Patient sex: F
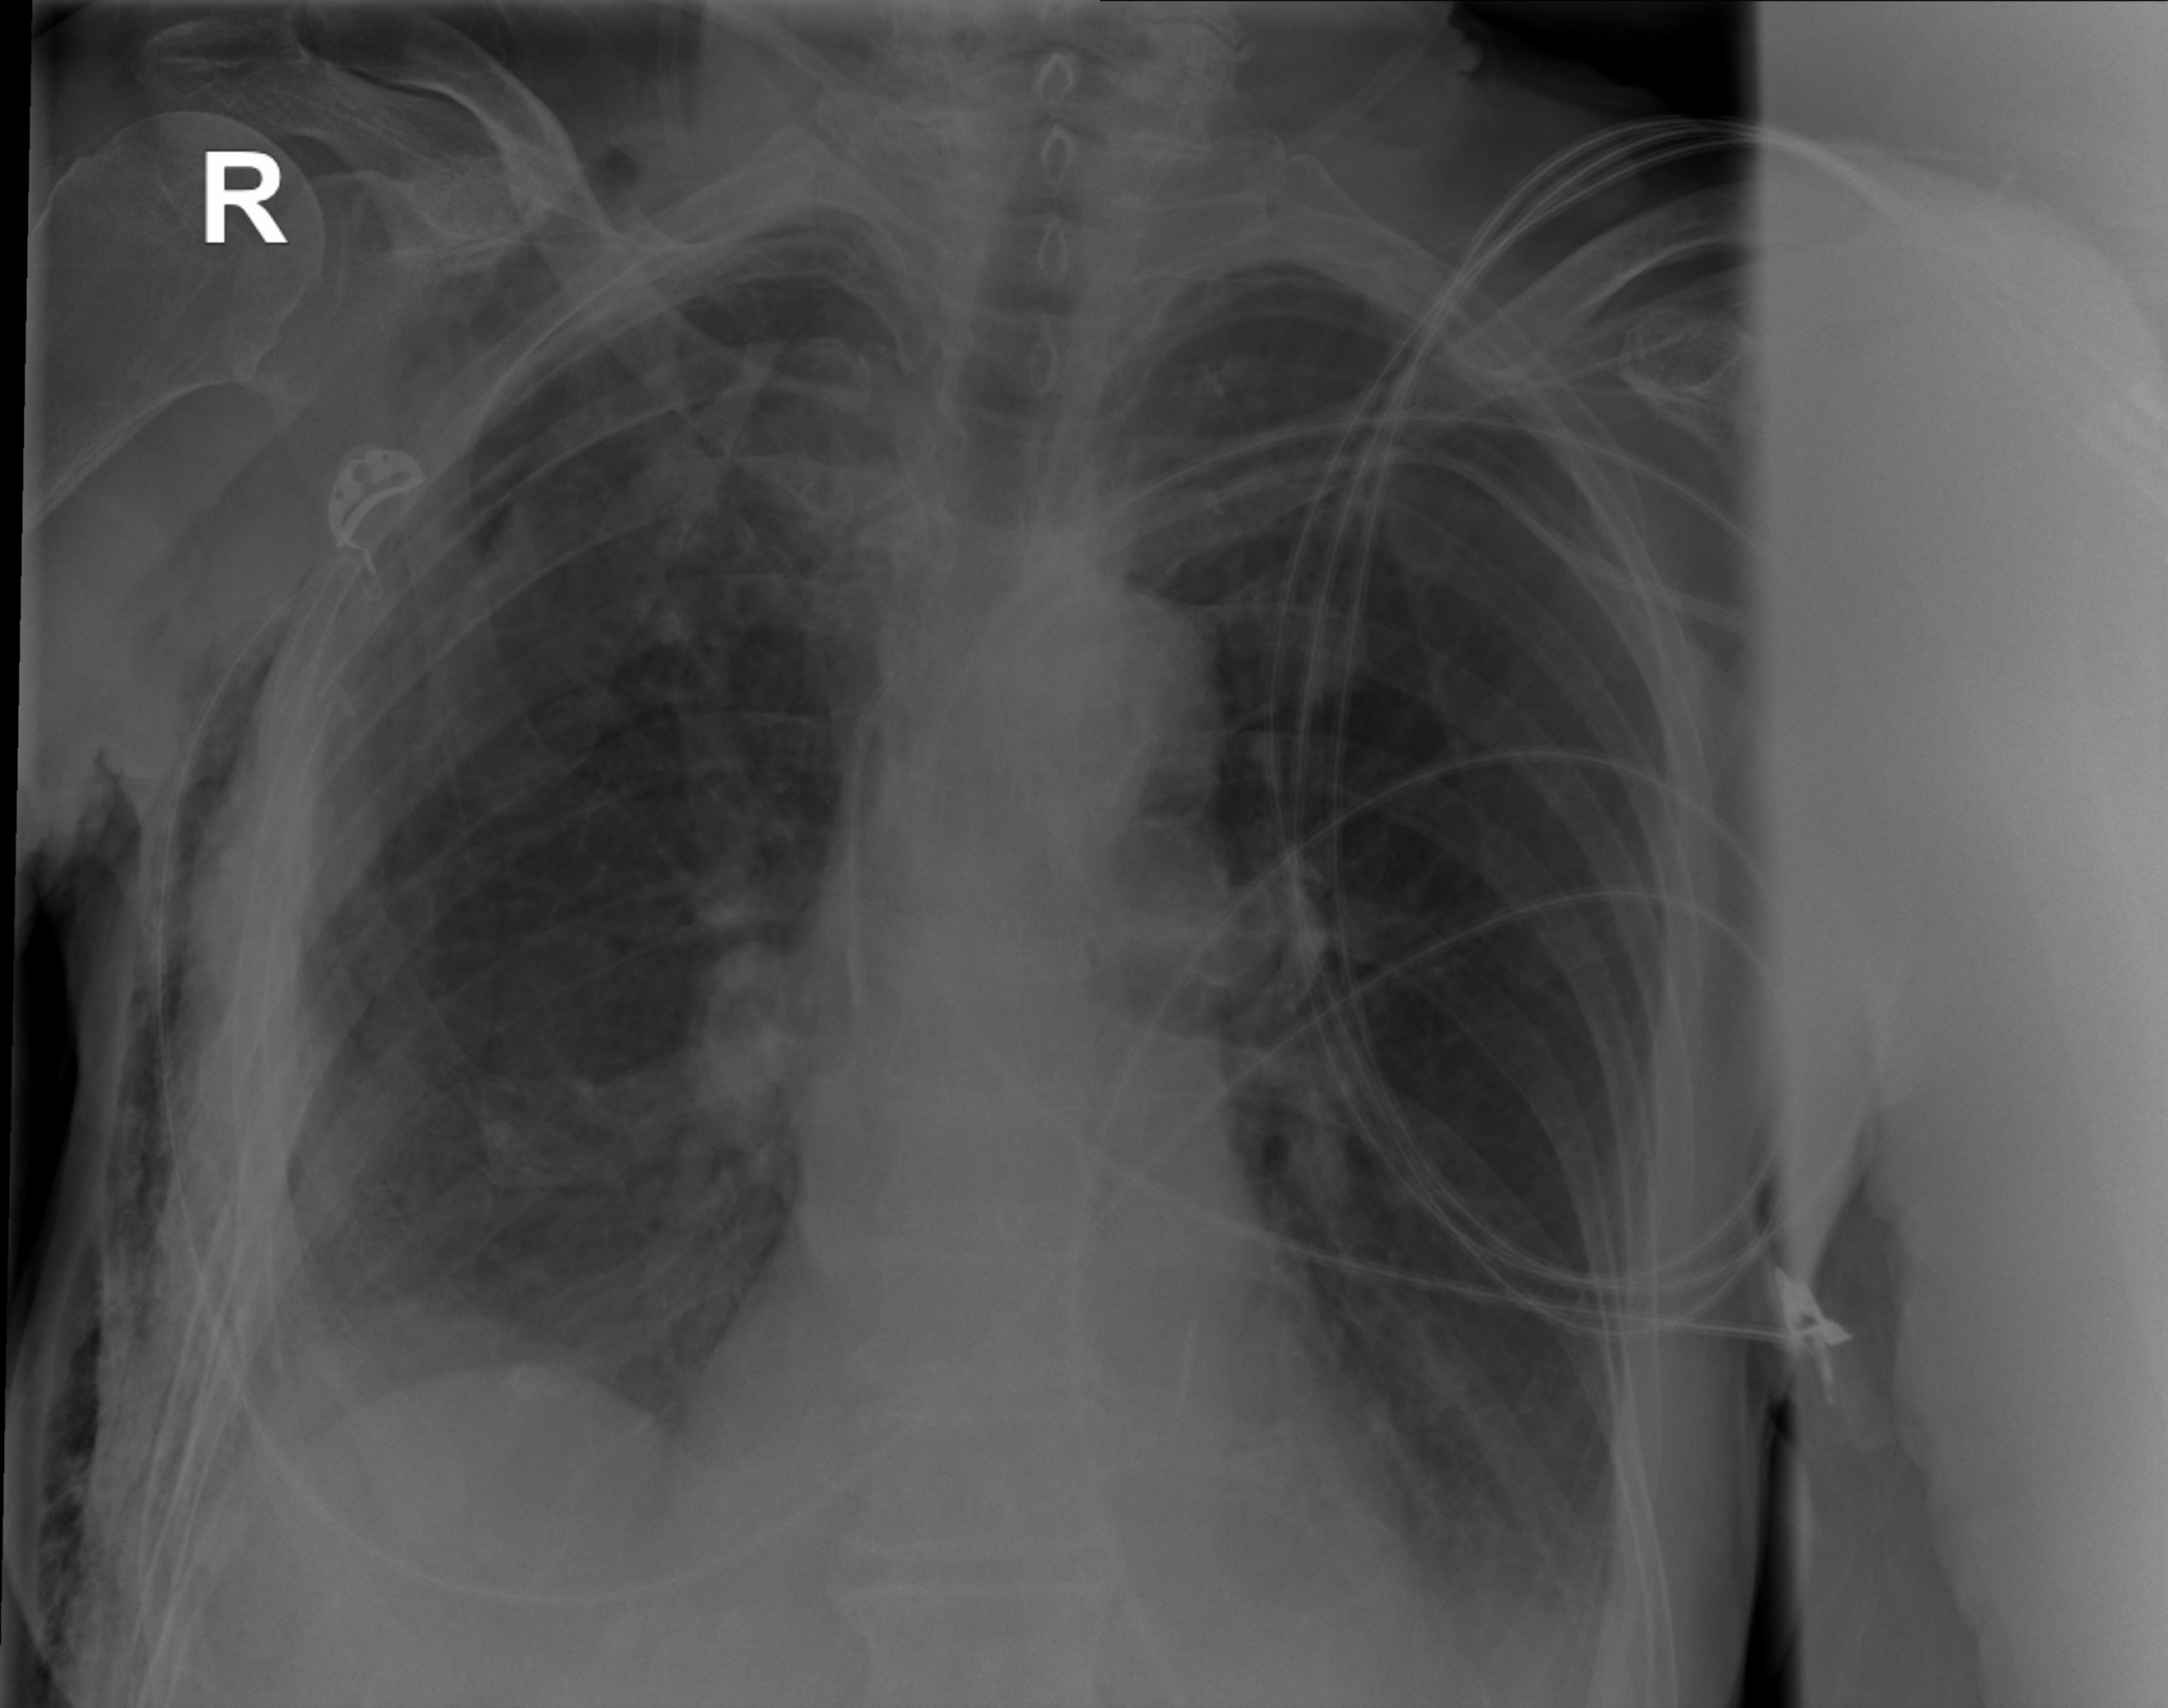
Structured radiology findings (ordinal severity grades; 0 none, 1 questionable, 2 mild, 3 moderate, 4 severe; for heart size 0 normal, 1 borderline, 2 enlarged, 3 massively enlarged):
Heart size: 0
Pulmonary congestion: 0
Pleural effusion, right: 2
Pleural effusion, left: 2
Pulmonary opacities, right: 2
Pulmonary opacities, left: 0
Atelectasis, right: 2
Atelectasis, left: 2